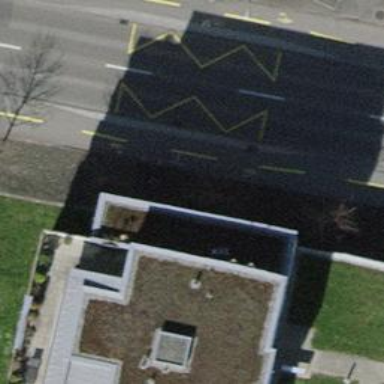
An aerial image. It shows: Bus stop with platform for public transport.